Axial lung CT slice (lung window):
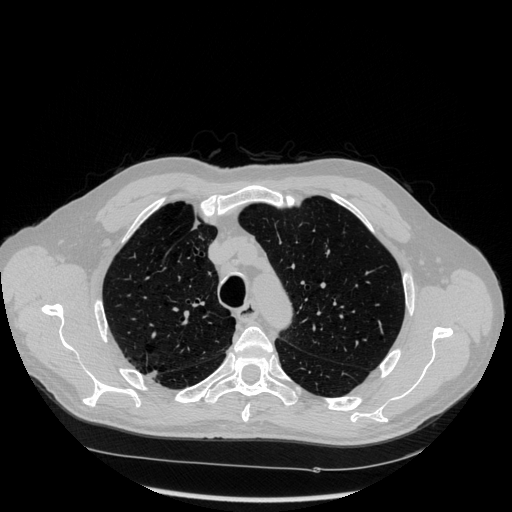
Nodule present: no